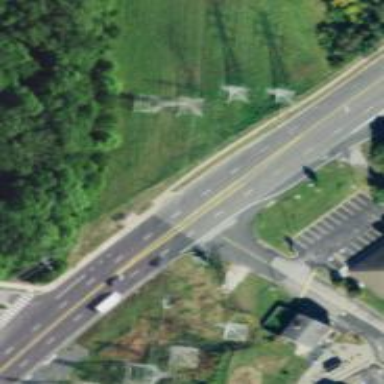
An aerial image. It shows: Asphalt trunk highway.